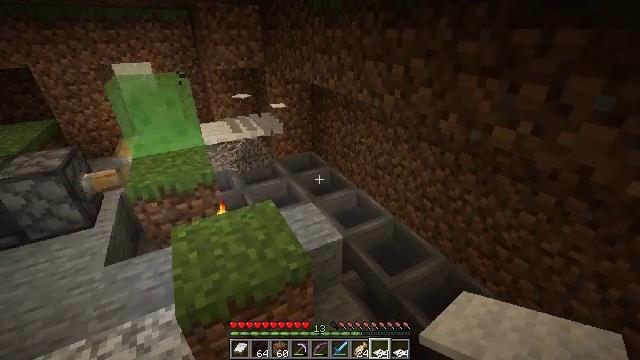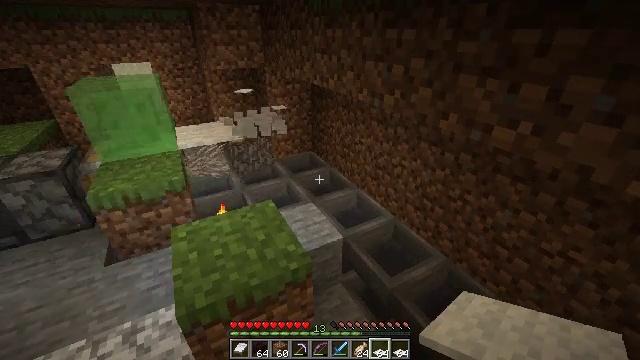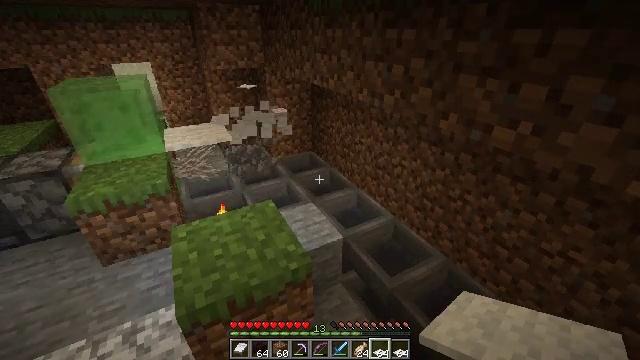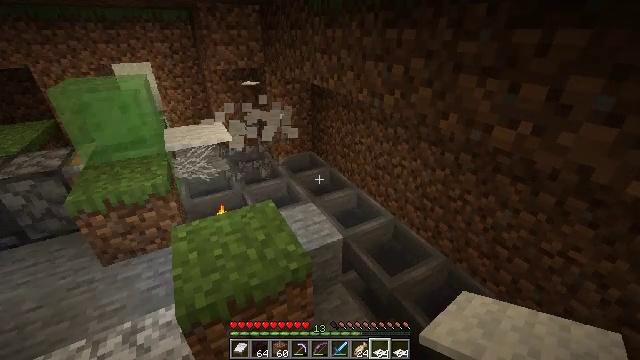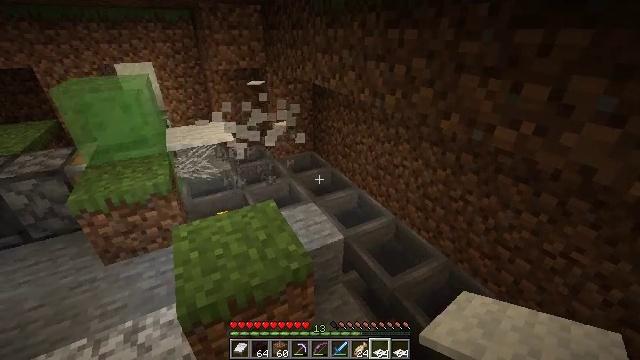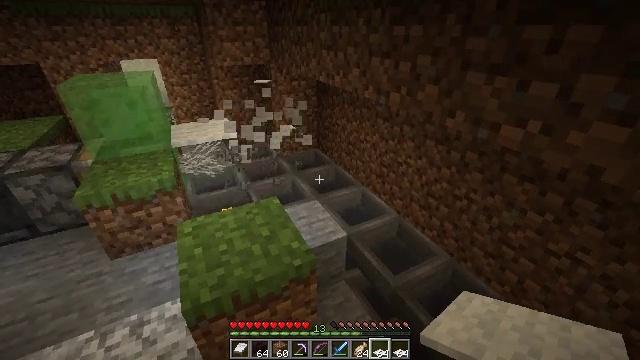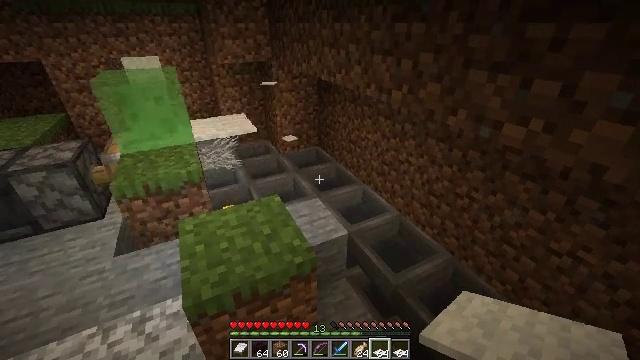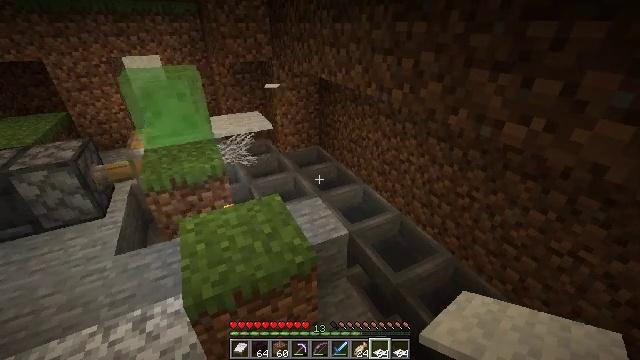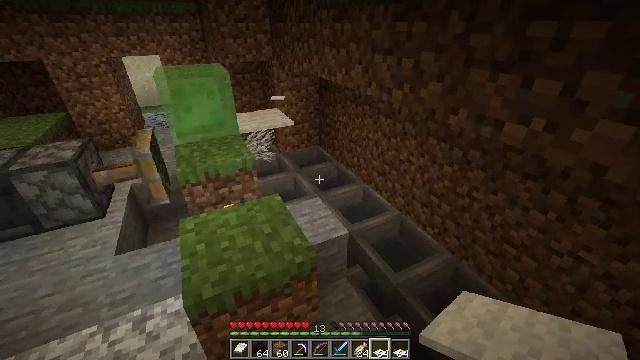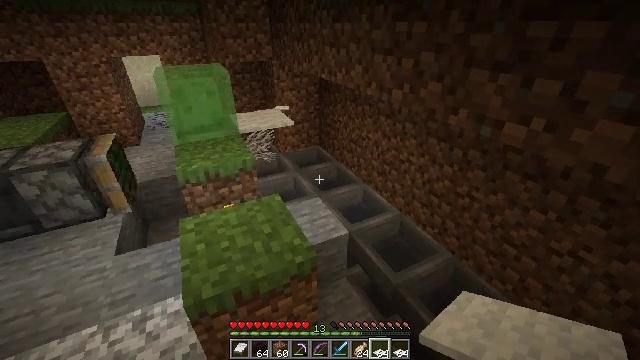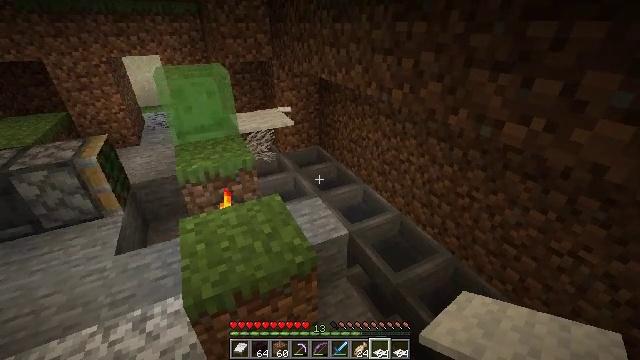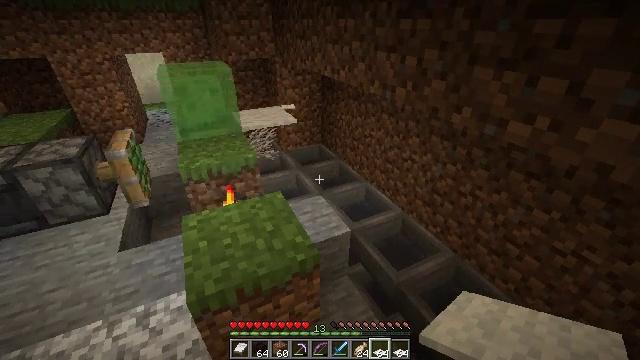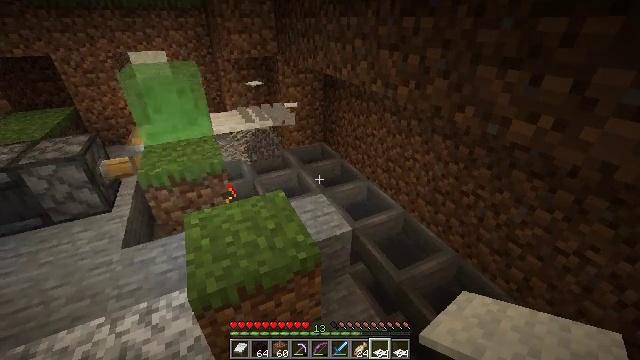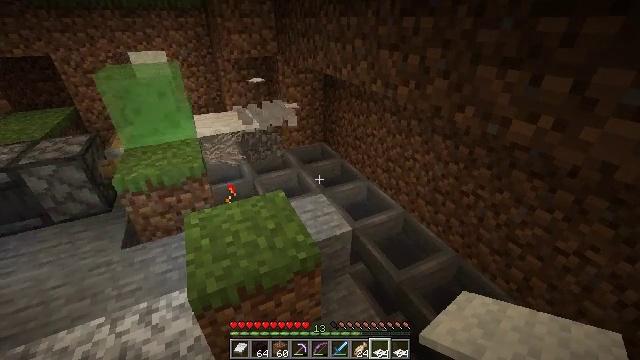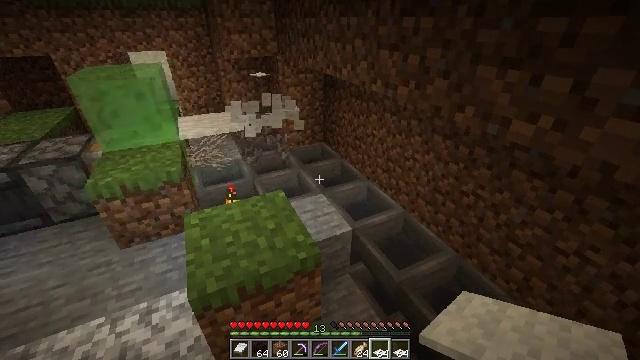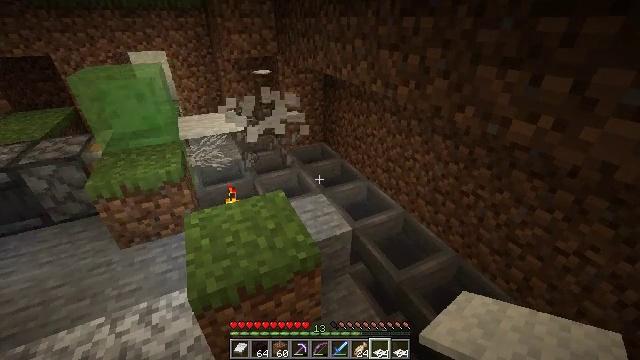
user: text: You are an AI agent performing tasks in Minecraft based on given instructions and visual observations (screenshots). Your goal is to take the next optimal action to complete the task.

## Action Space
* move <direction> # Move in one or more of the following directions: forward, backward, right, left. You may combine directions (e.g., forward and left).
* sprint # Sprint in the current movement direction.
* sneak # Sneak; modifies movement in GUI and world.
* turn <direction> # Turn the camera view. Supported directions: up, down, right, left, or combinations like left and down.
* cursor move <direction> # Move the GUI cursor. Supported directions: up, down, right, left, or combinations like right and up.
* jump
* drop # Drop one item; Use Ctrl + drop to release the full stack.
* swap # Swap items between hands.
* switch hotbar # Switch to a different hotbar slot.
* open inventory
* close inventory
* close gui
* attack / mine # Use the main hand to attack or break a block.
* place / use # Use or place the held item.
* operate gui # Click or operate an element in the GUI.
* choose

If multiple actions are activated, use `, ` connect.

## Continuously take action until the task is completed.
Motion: motion action
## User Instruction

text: Gather the shulker box for storage.
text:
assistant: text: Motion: use / place
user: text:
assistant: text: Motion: no_op
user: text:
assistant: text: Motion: no_op
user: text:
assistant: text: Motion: no_op
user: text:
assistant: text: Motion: no_op
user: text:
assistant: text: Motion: no_op
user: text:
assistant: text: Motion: no_op
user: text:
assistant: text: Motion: use / place
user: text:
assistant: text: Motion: use / place
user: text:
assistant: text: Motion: use / place
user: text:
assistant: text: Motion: no_op
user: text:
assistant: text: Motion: no_op
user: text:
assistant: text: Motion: no_op
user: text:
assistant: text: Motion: no_op
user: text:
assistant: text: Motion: use / place
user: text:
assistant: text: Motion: use / place
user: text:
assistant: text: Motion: no_op
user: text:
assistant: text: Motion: no_op
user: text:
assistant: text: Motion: no_op
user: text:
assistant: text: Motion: no_op
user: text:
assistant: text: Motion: no_op
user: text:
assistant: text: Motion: no_op
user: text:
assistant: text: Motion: no_op
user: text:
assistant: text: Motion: no_op
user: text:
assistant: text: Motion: no_op
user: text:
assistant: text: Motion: no_op
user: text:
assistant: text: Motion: no_op
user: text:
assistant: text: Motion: no_op
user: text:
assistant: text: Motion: no_op
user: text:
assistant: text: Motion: no_op